Interaction volume radius: 10 \u00c5
Interaction volume height: 15 \u00c5
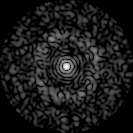
Disorder parameter: 0.8521